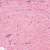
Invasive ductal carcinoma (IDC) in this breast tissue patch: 0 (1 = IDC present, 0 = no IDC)